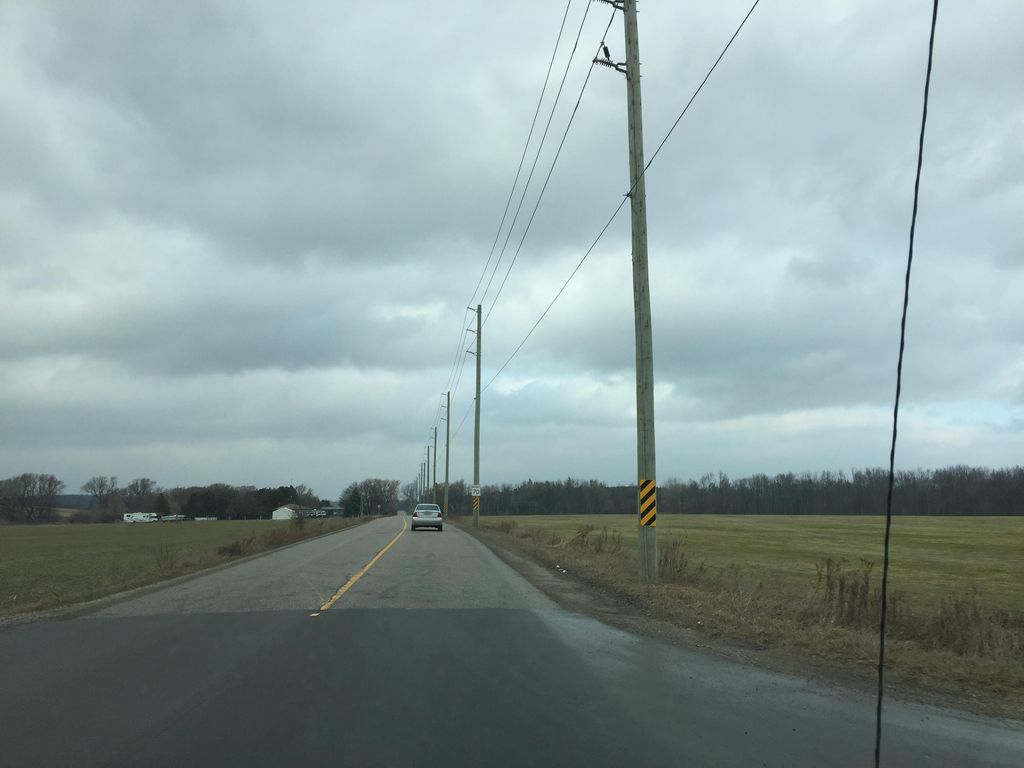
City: kitchener-waterloo